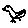
Label: bird